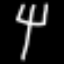
Label: fork